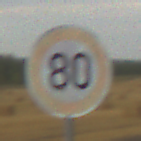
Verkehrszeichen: Geschwindigkeit80
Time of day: SunriseSunset
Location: Outdoor (RoadRail)
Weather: PartlyCloudy
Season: NotSpecified
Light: Natural